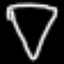
Label: diamond